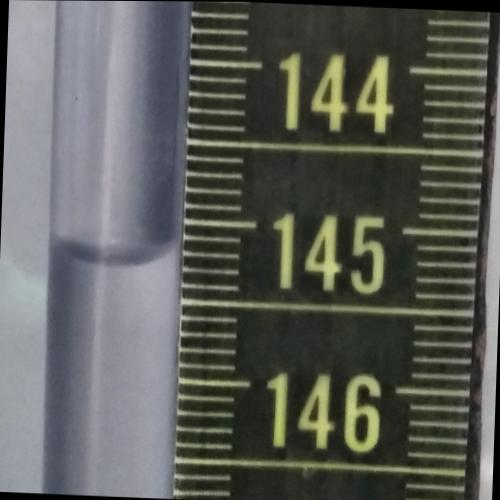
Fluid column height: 145.2 cm